The image is the raw time-domain waveform of a rolling-element bearing's vibration signal. Classify the bearing condition as one of: normal, inner_race, outer_race, ball.
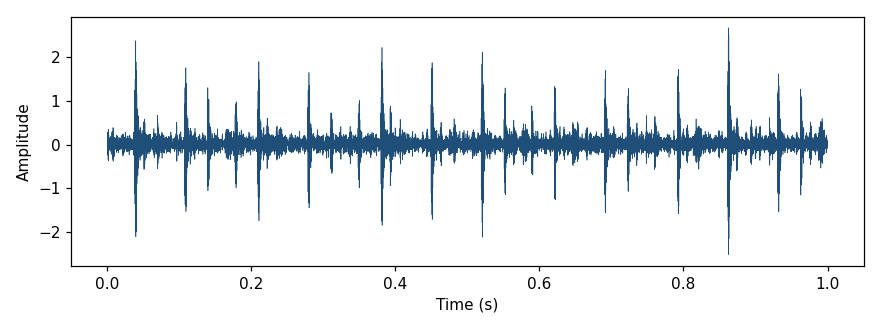
Answer: inner_race